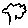
Label: tree